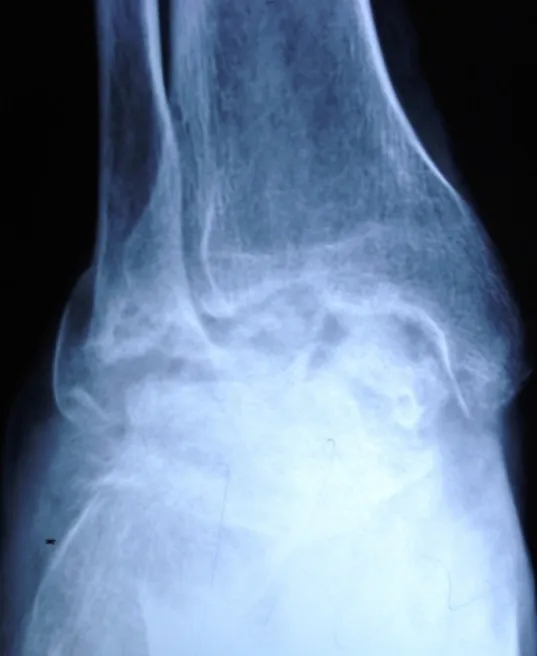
Radiograph at 6 months follow-up showing a well arthrodesed ankle.
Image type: radiology (x_ray)